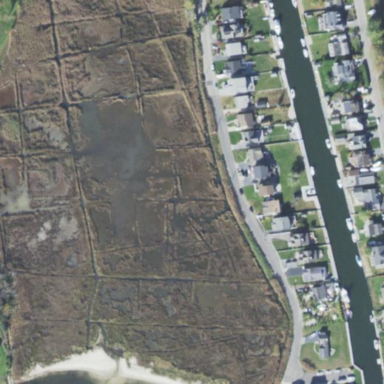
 designated as Tidal Wetland habitat for protection."